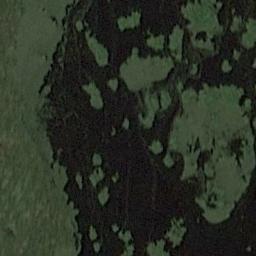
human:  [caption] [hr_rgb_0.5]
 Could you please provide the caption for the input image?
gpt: The wetland consists of green plants and water .

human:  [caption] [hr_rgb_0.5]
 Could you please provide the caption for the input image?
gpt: There are many different shapes and sizes of water around the wetlands .

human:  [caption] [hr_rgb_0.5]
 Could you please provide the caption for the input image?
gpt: There are several small islands in the waters of this wetland .

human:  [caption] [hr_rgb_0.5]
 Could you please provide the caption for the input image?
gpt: The surface of the lake in a wetland is covered with a large dense dark green and light green mixed plants .

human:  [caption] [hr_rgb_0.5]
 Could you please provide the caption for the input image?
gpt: There are many green areas and water areas on the wetland .